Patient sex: M
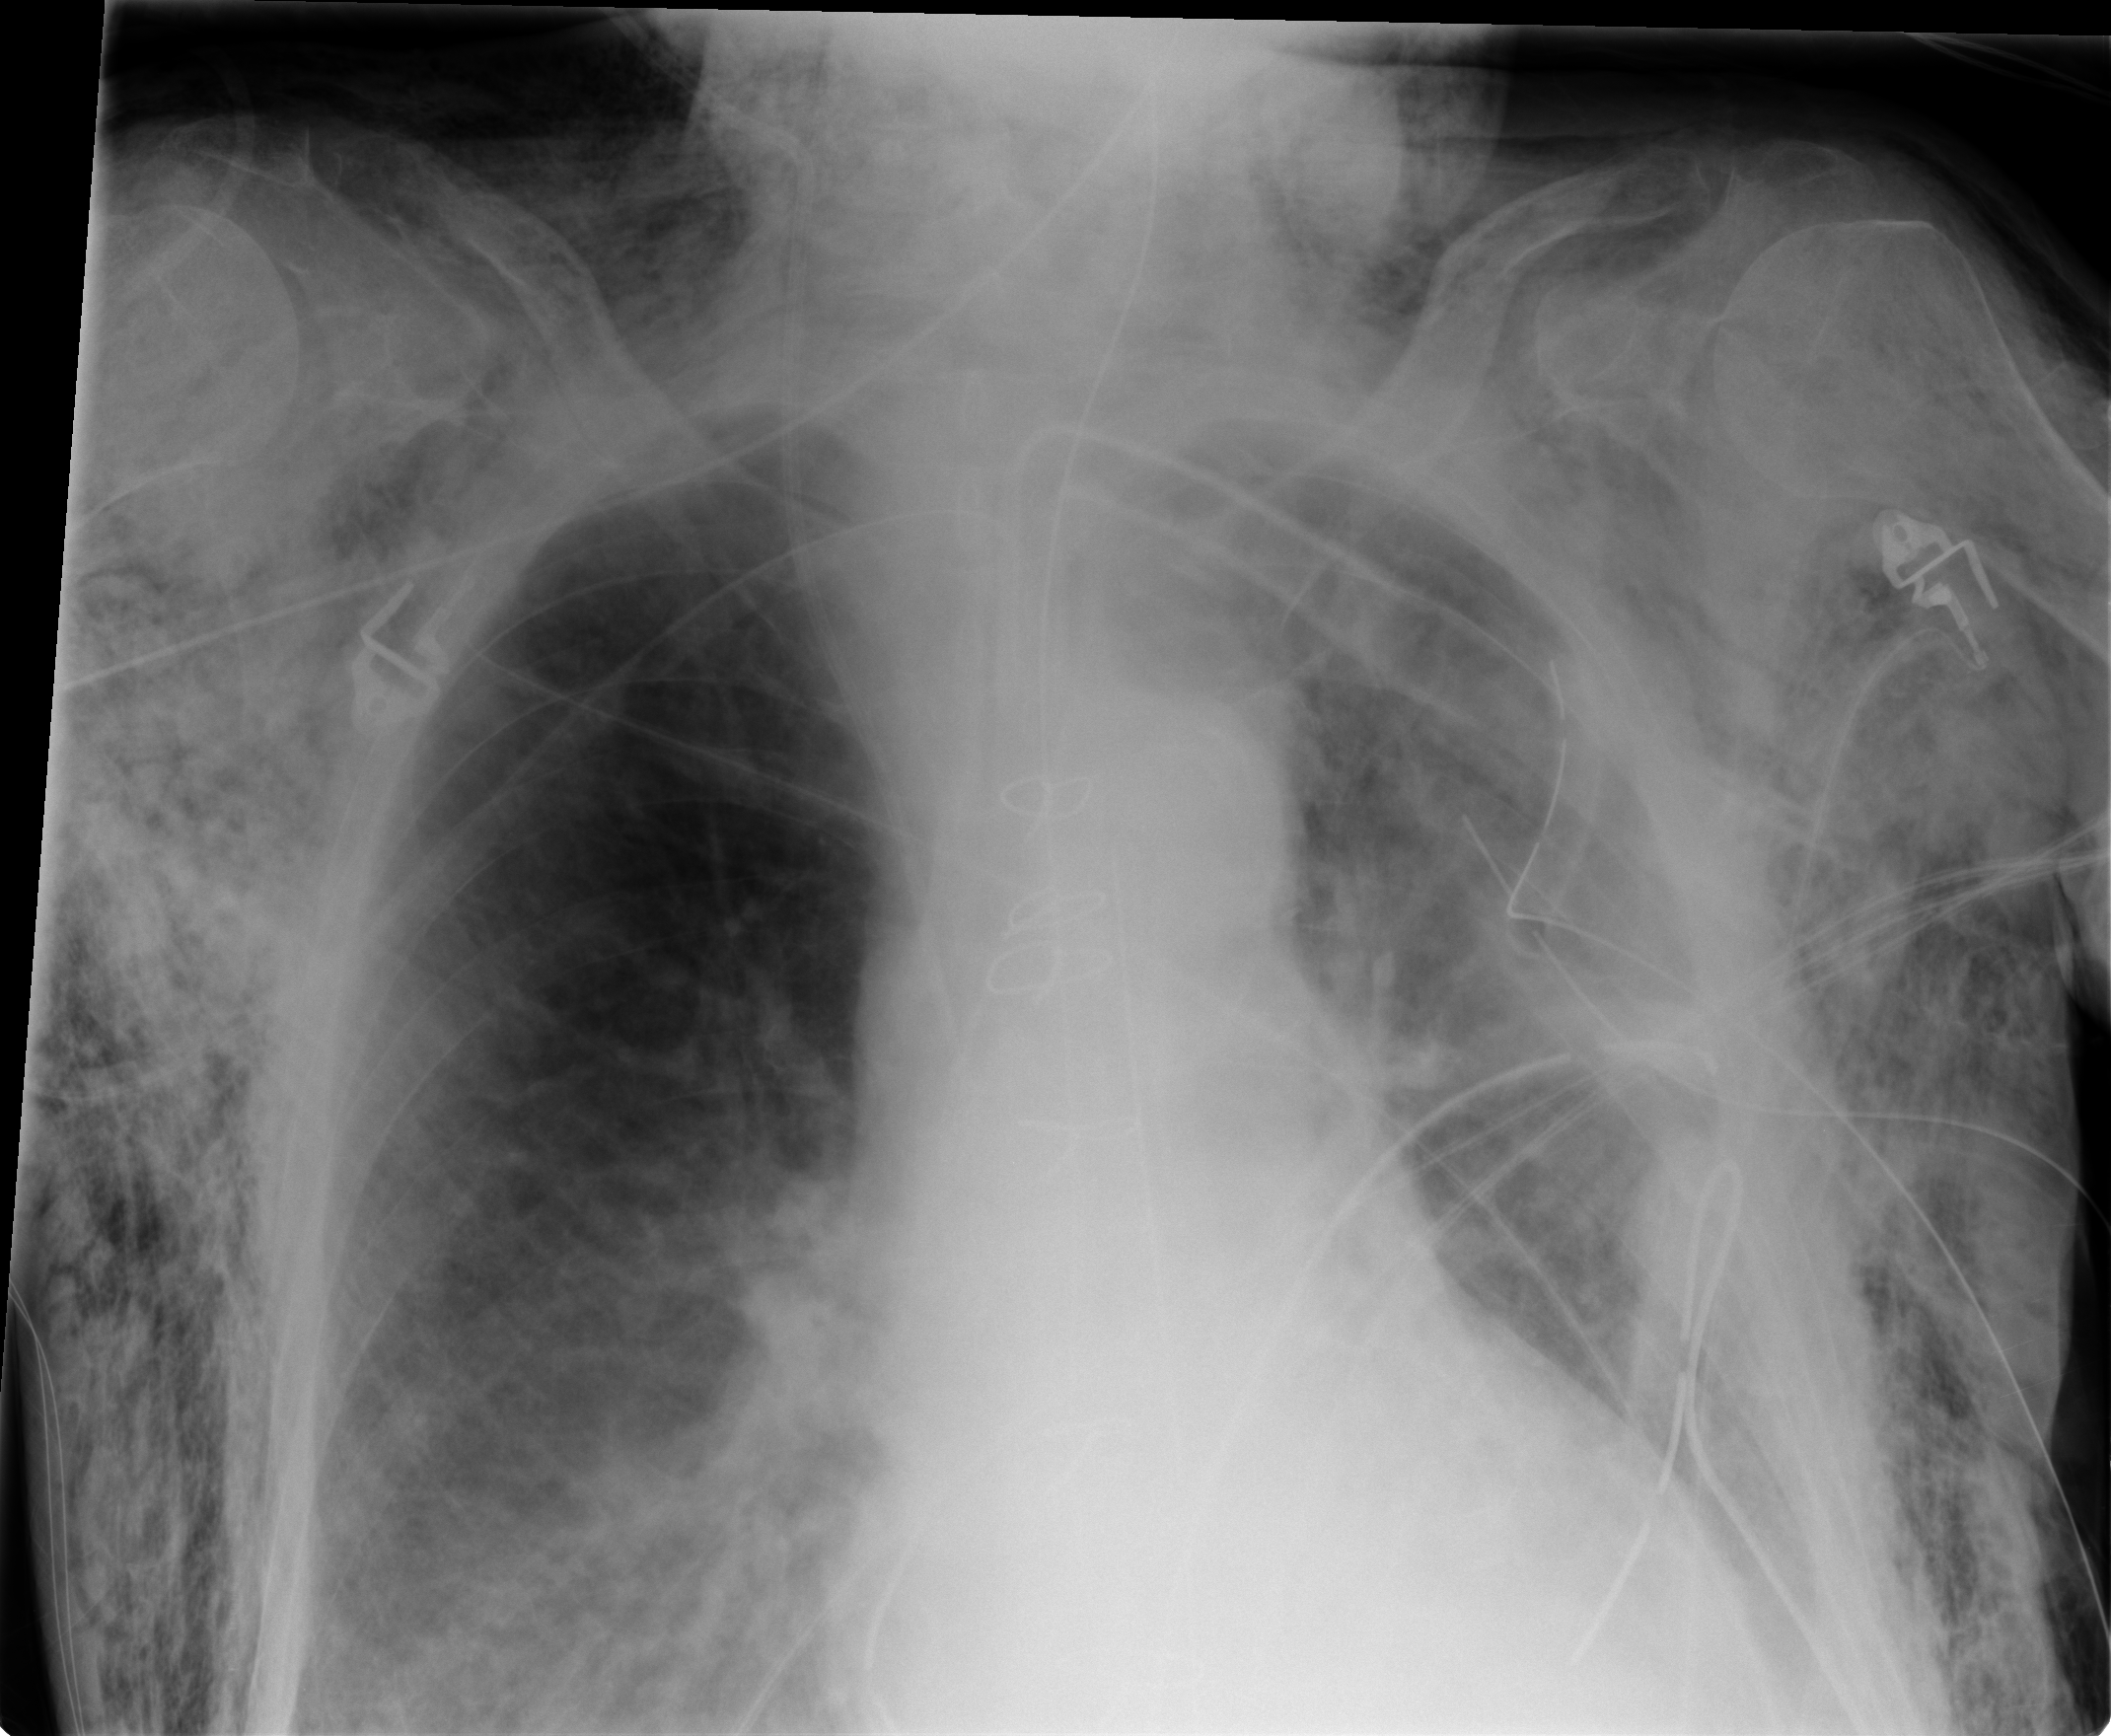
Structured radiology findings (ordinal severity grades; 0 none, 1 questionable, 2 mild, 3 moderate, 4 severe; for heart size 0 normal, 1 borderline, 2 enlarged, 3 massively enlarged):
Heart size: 1
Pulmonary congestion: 1
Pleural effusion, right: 2
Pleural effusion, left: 1
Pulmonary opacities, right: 0
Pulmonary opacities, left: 2
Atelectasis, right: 2
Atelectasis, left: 2